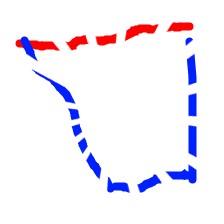
Shape: trapezoid